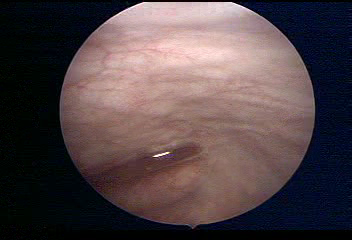
Modality: WLC
Class: Foreign bodies
Subclass: AirBubble
Bladder cancer association: No
Annotated structures: Air bubble